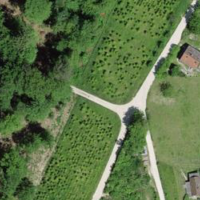
EUNIS habitat code: 25
Species observed at this site:
Allium ursinum
Lamium maculatum